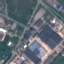
Label: Industrial